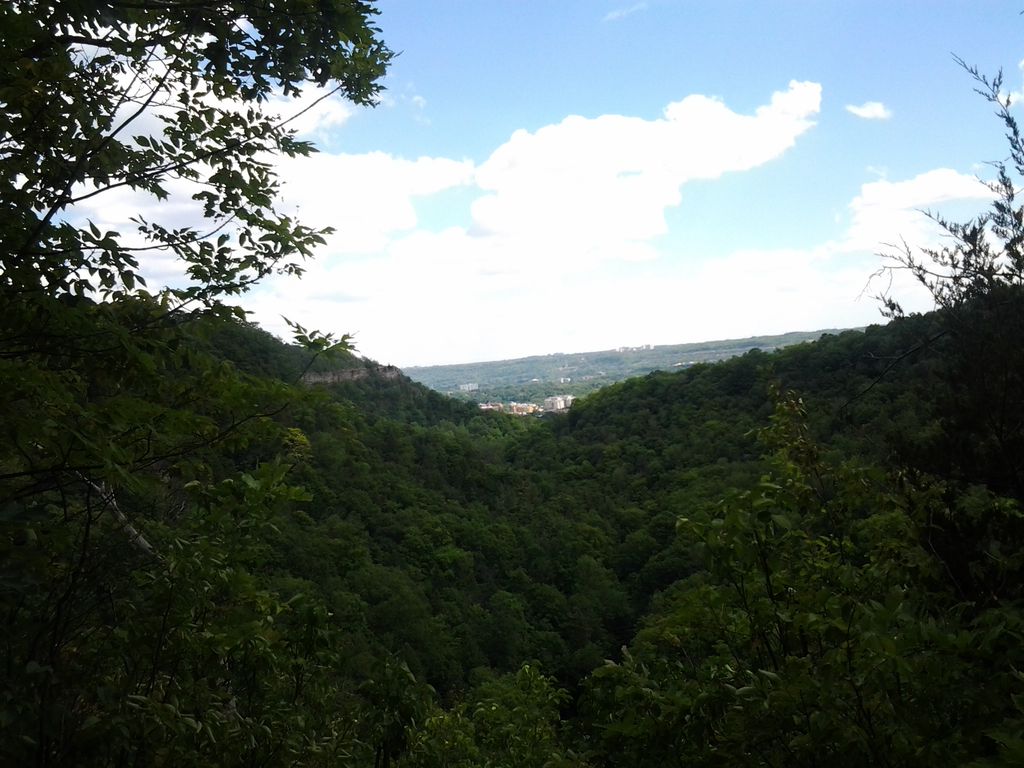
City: hamilton